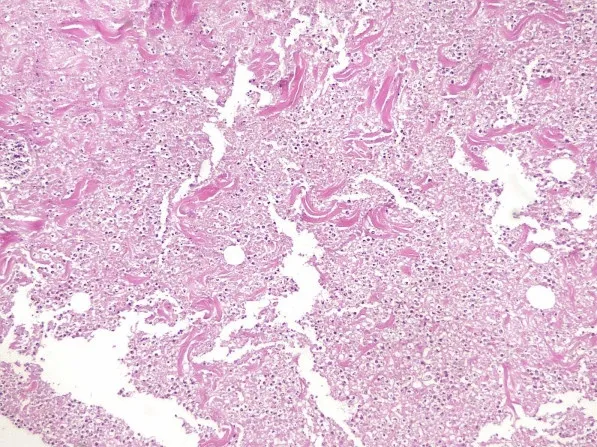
Ulcerated inflamatory cell infiltration, vascular proliferation and wide necrosis characteristic of ecthyma gangrenosum.
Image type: pathology (masson_trichrome)